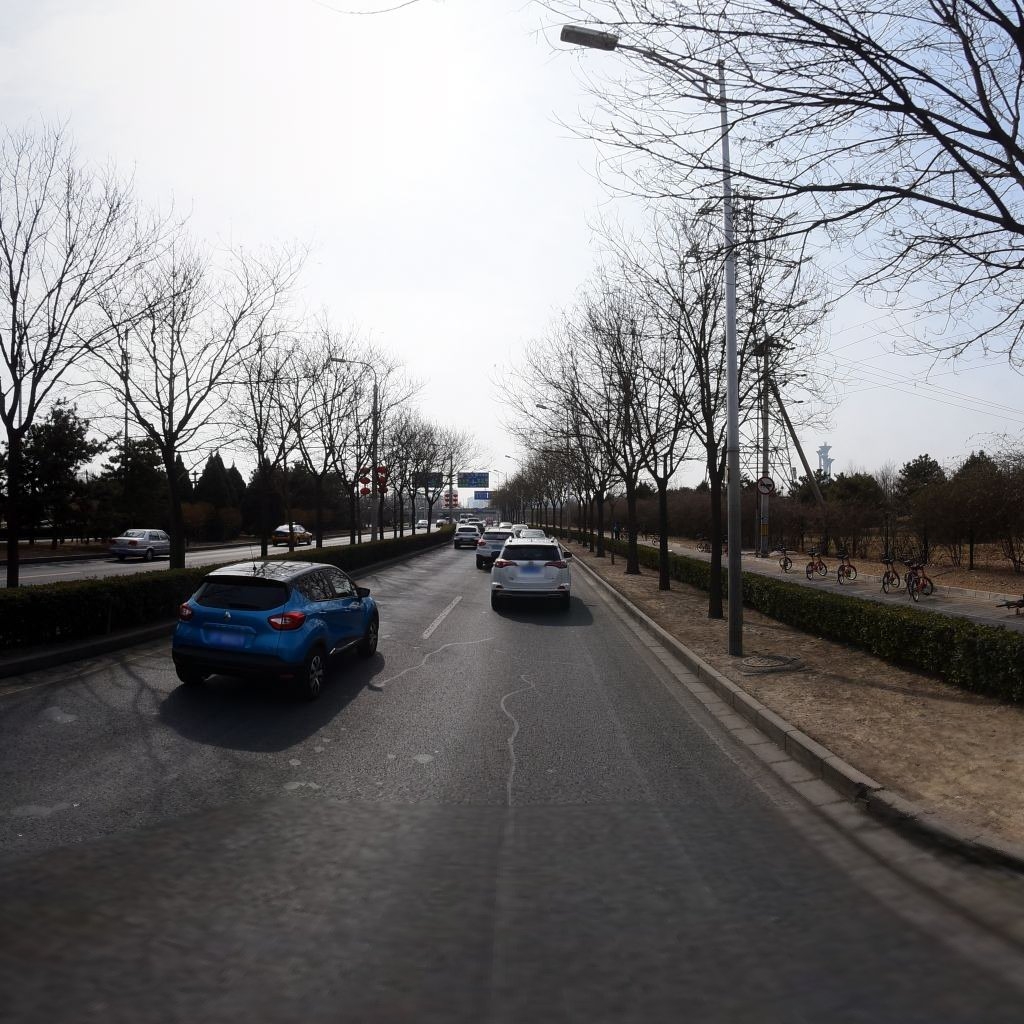
Region: Chaoyang
Road damage annotations: manhole cover, longitudinal patch, longitudinal patch, transverse patch